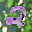
Label: 2